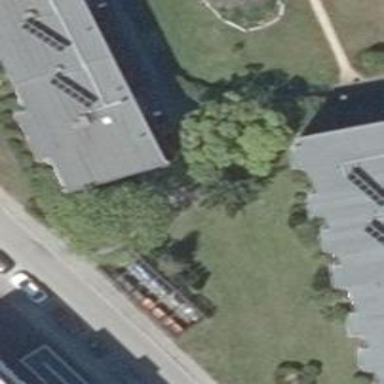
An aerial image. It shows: Apartment building with flat roof.